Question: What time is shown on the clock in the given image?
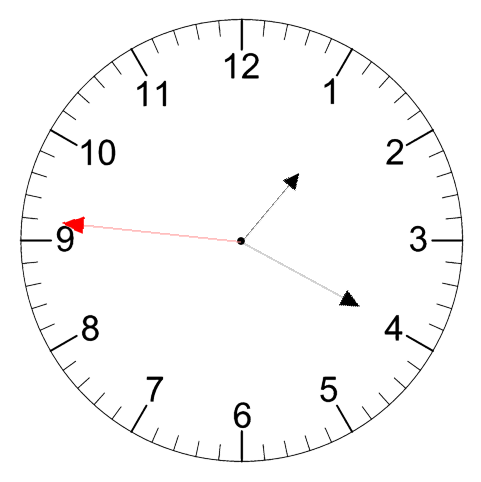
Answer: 01:19:46